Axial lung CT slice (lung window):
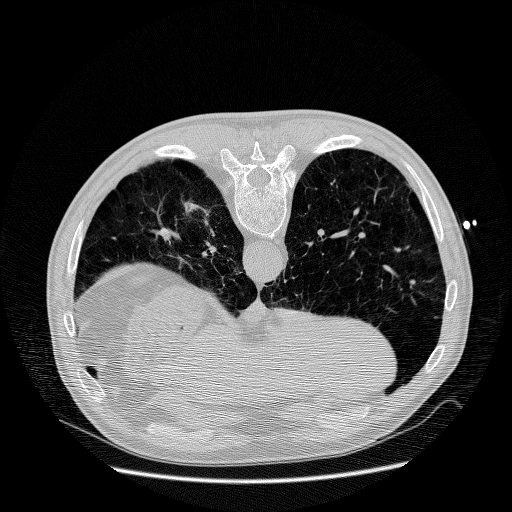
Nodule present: no